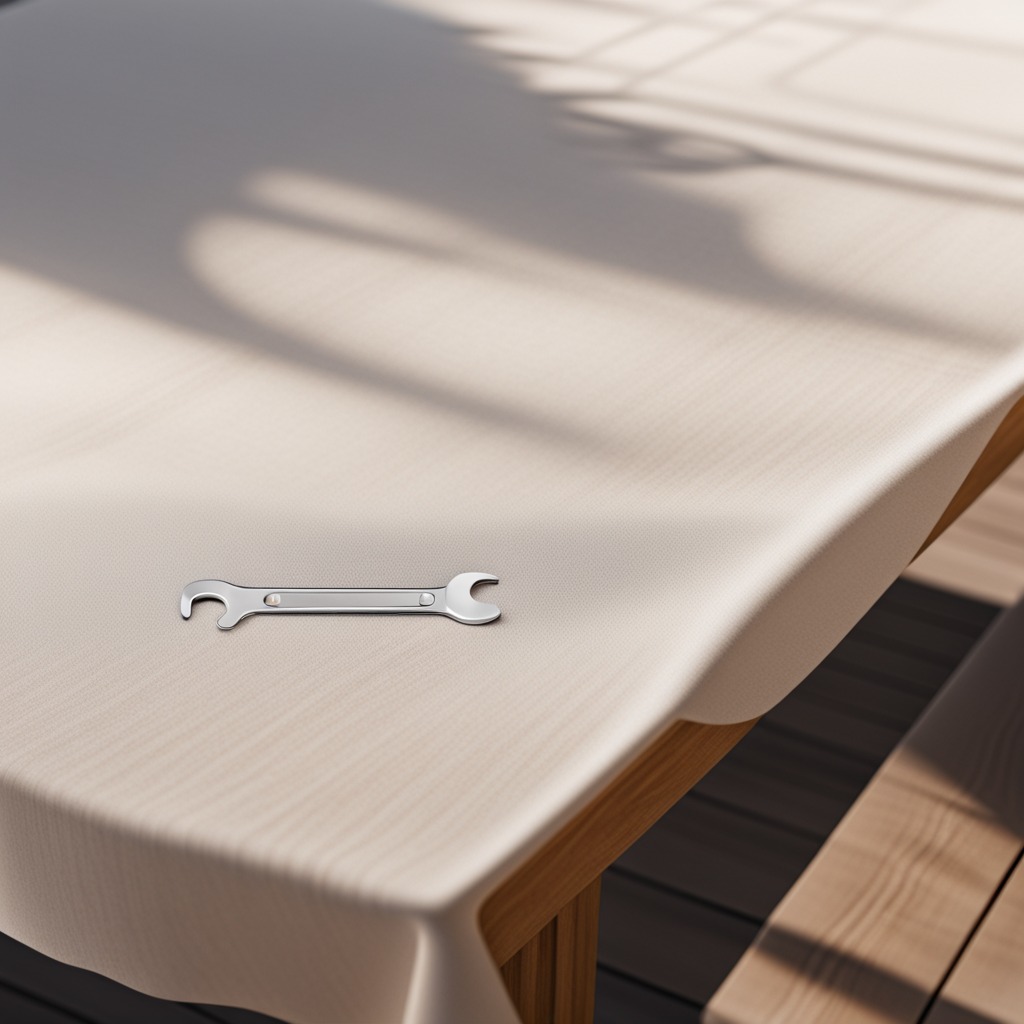
An wrench is lying on a wooden table in an outdoor workshop during daytime bright natural light soft shadows worn but beneath the cloth.